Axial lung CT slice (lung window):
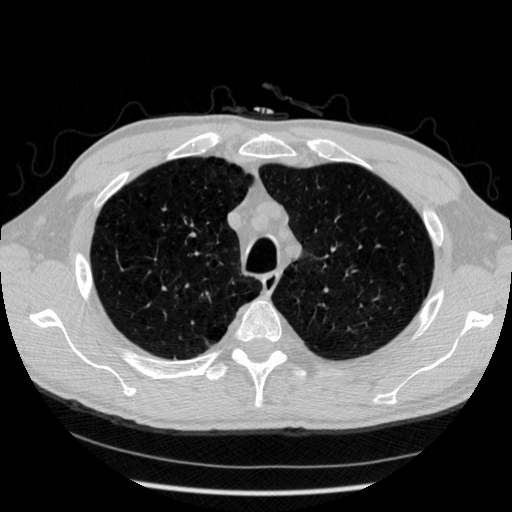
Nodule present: no